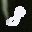
Label: 8